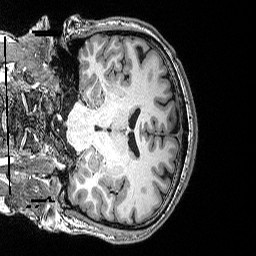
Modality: T1w
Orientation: coronal
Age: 33
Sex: male
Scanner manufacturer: siemens
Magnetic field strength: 3 T
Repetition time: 2.53 s
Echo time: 0.0033 s